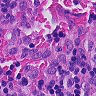
Metastatic tissue present: no